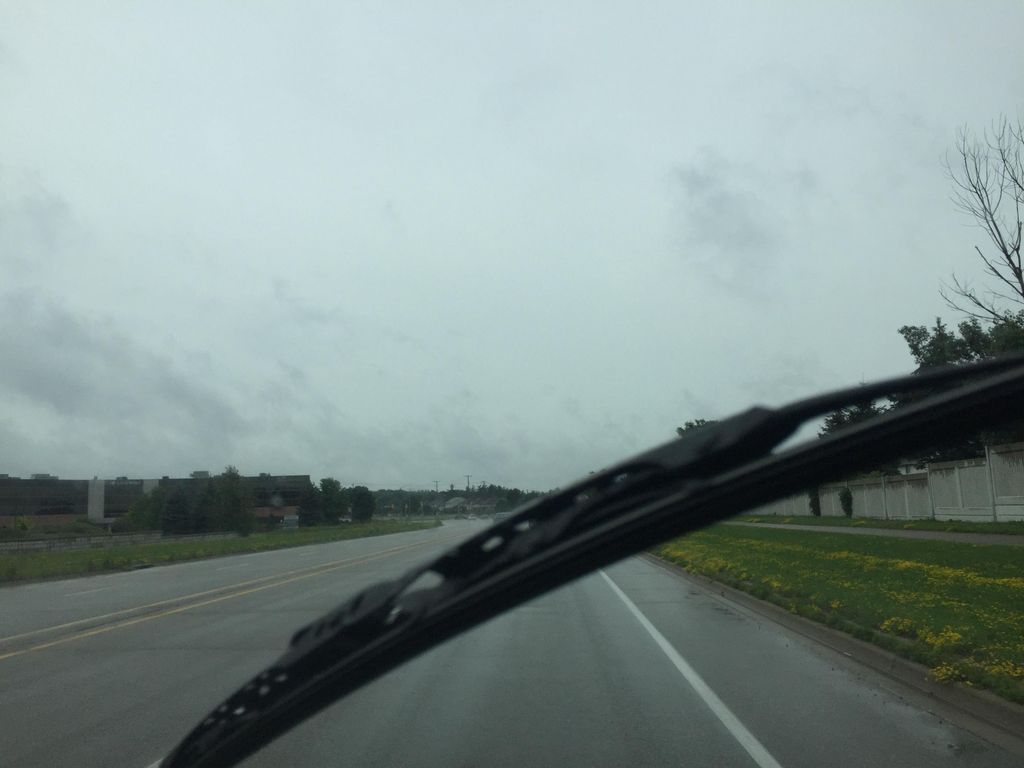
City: kitchener-waterloo